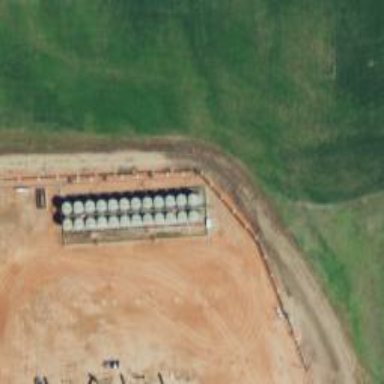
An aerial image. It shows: Storage tank with man-made structure.